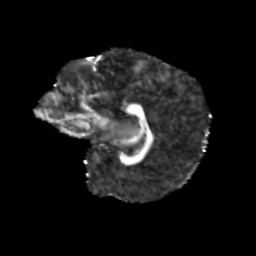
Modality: FA
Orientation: sagittal
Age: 10
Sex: female
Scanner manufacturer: siemens
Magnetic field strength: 3 T
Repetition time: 3.8 s
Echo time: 0.07 s